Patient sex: M
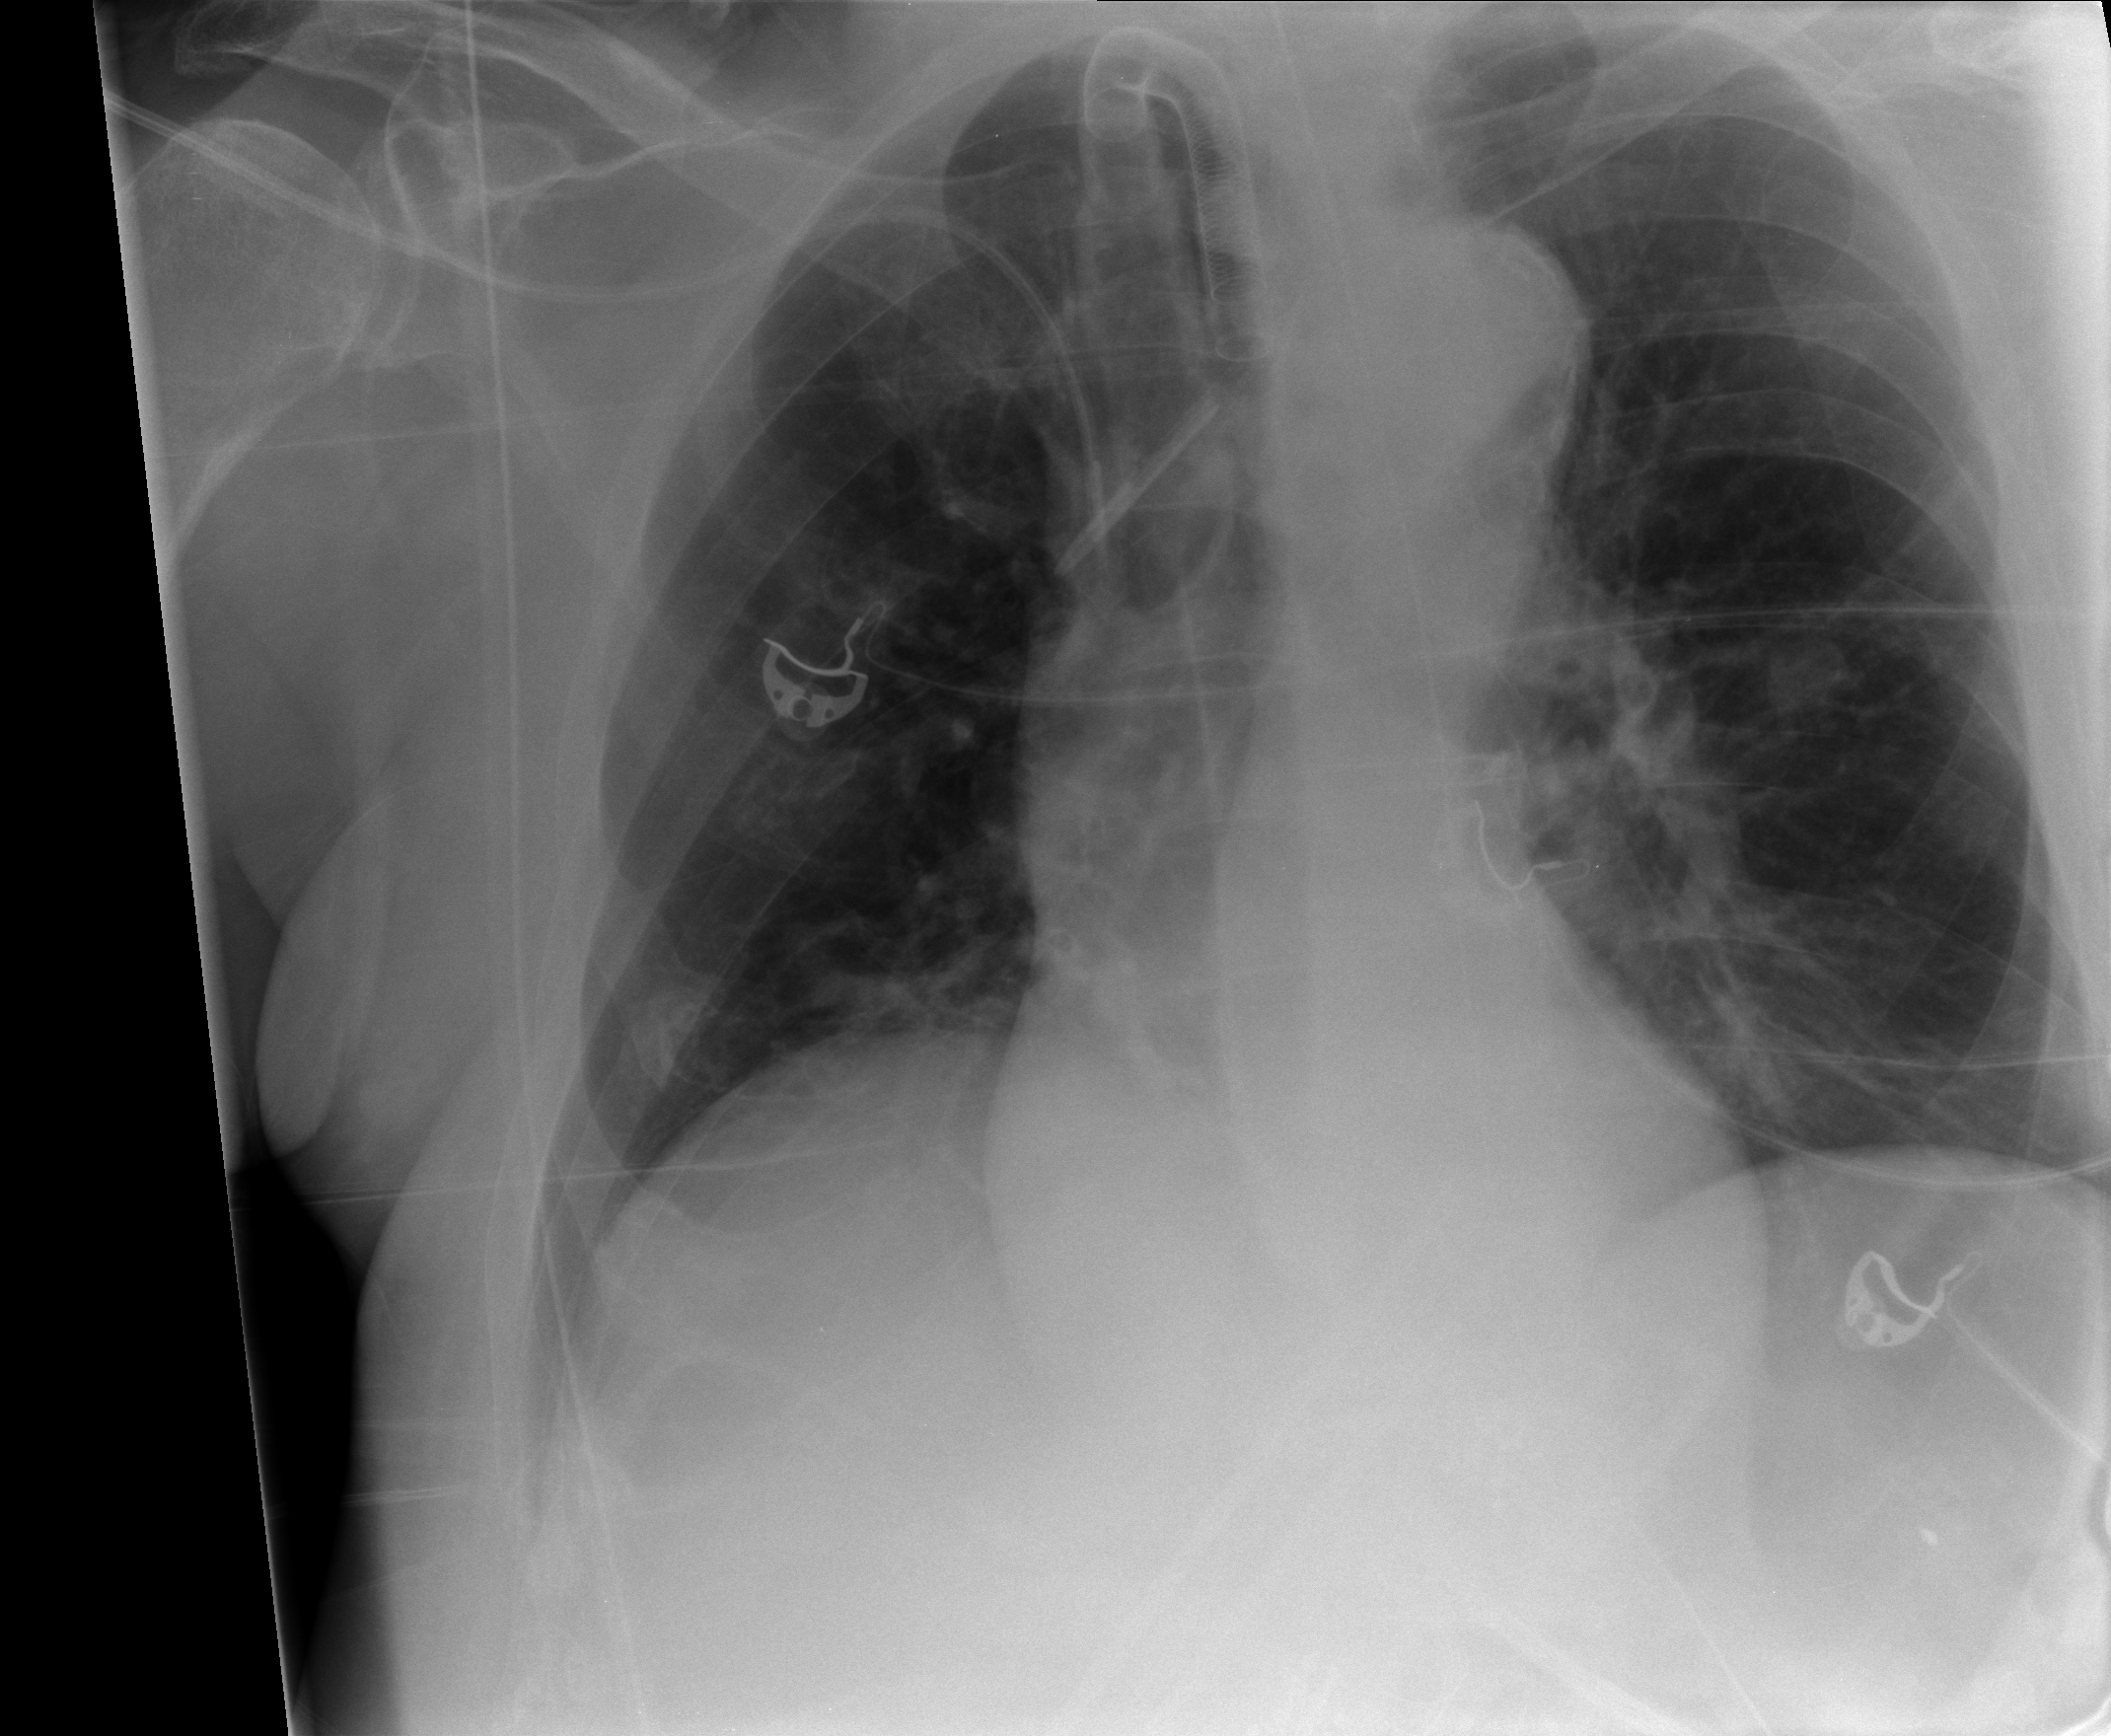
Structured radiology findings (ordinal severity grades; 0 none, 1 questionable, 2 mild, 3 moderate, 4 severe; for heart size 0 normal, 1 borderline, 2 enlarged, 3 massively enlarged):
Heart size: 0
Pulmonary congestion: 2
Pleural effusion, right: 0
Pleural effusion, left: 0
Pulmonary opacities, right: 0
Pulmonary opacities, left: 0
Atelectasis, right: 0
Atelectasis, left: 0